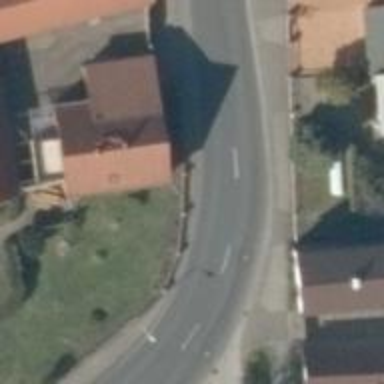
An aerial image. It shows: Tertiary road with asphalt surface and sidewalks on both sides.